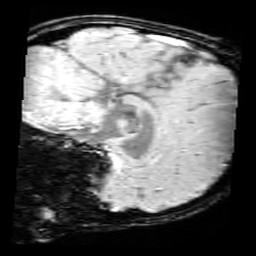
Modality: SWI
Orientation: sagittal
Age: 12
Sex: male
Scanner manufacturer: siemens
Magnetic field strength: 3 T
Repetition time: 0.027 s
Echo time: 0.02 s